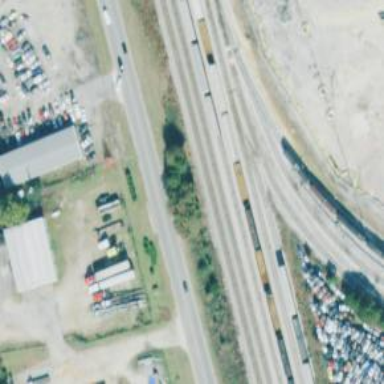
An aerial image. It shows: Manifest railway yard.